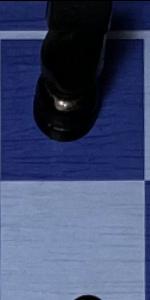
Label: Empty